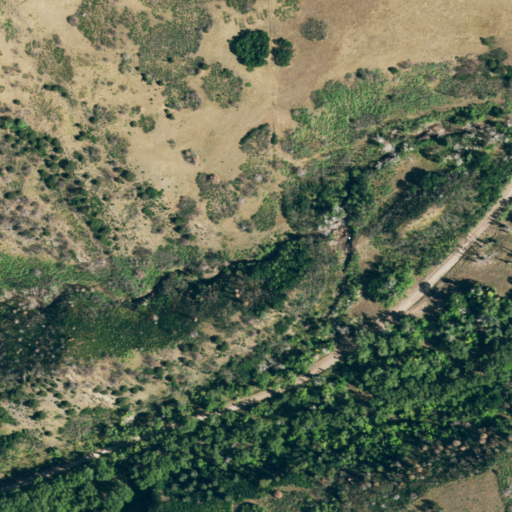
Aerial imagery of valley in Colorado named Copper King Canyon containing grassland, shrub, woody wetlands, deciduous forest, open development, and herbaceous wetlands